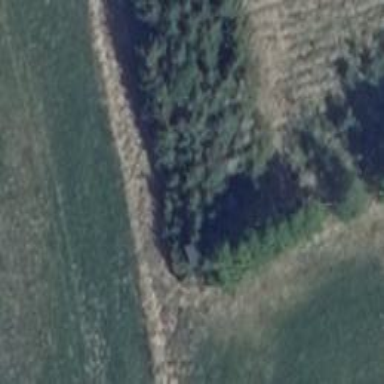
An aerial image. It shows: Hunting stand.